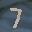
Label: 7